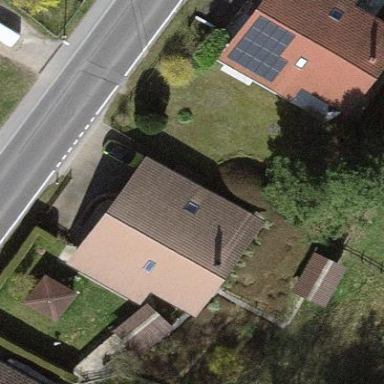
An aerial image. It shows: Simple and straightforward house.